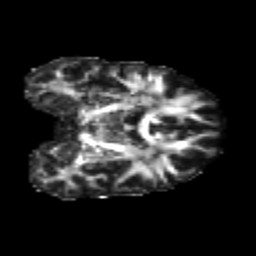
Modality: FA
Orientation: coronal
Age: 26
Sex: female
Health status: healthy
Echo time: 0.074 s